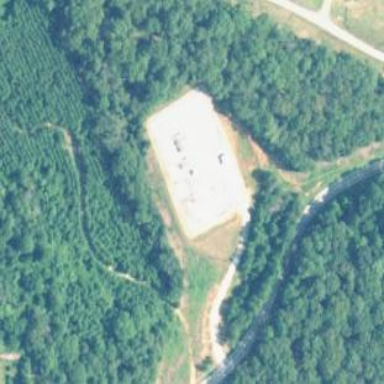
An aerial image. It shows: Distribution power substation secured by fence.